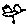
Label: bird